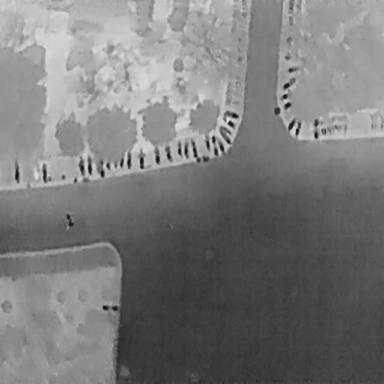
There are 27 objects shown in the infrared image, including 25 Bicycles, and two People.